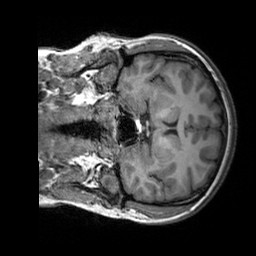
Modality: T1w
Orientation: coronal
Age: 31
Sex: female
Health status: healthy
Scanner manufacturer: siemens
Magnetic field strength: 3 T
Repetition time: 2.3 s
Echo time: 0.00303 s